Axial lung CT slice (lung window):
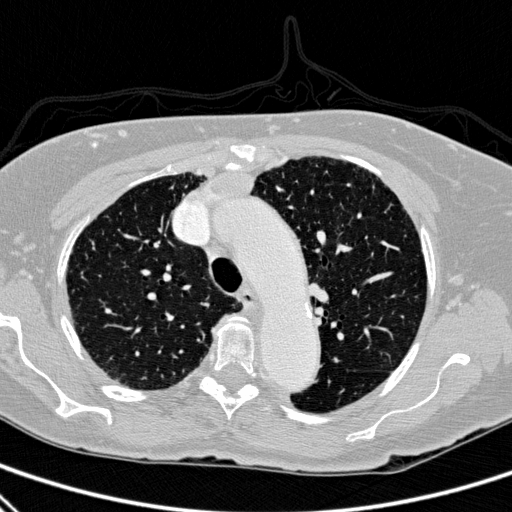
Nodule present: no